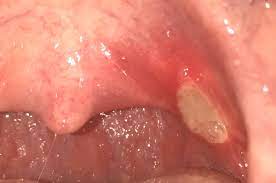
Condition: Mouth Ulcer